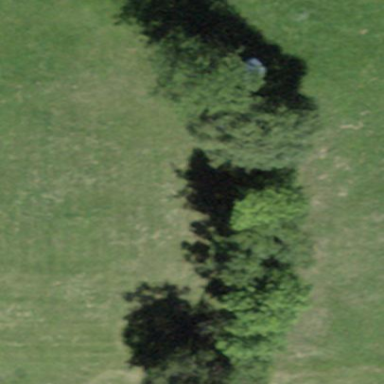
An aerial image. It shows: Forest area.